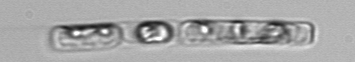
Label: Guinardia_delicatula_TAG_internal_parasite